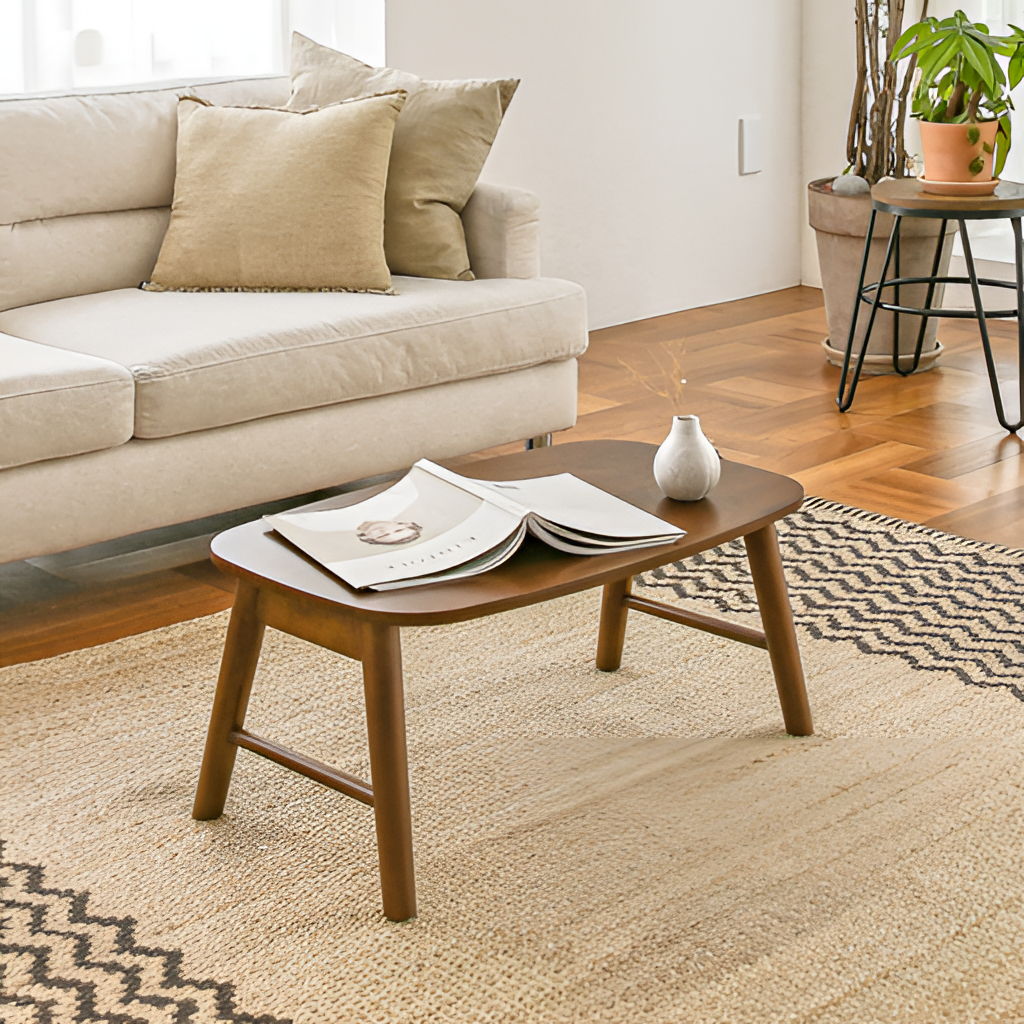
brown wood coffee table, living room, paint wallpaper, with solid pattern, modern, brown wood flooring, with parquet pattern